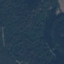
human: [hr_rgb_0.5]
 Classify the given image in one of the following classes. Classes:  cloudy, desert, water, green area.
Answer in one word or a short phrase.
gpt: green area